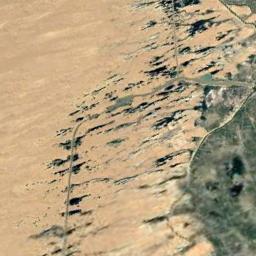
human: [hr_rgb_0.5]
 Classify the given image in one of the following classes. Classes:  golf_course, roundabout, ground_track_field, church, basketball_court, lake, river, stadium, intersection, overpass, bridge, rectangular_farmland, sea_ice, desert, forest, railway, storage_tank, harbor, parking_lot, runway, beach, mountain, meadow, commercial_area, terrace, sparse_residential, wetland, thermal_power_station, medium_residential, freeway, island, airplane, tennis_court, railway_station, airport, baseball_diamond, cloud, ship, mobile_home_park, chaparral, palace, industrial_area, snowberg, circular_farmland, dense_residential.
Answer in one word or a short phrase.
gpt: desert